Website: walmart
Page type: payment
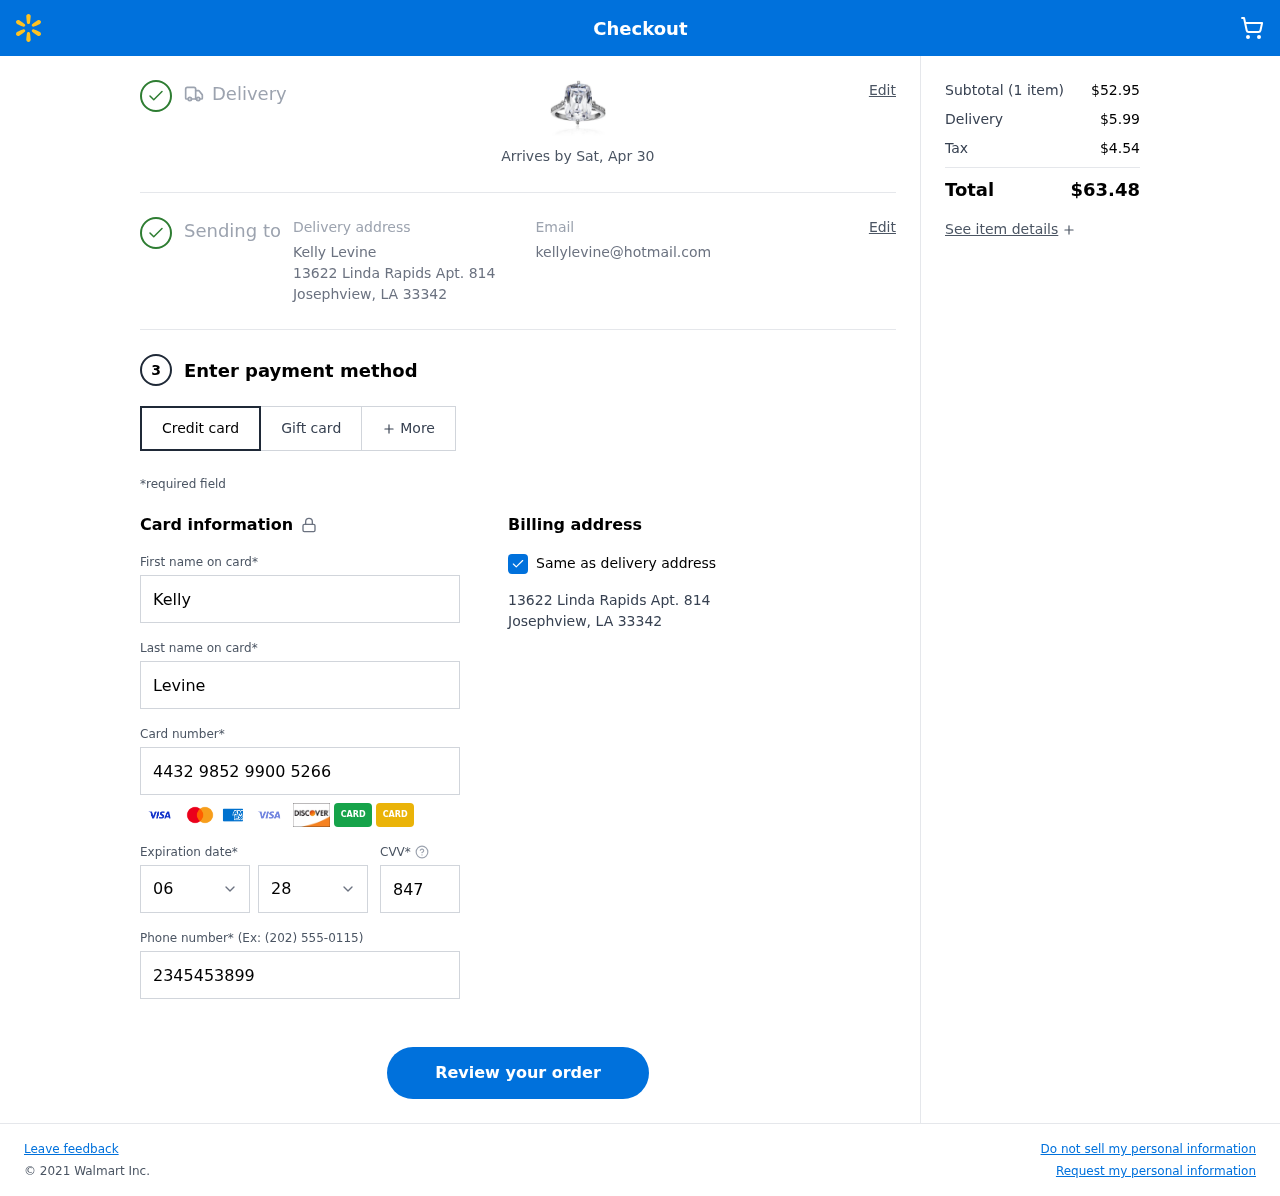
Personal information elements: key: PII_CARD_CVV
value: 847
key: PII_CARD_EXPIRY_MONTH
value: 06
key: PII_CARD_EXPIRY_YEAR
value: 28
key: PII_CARD_NUMBER
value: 4432 9852 9900 5266
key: PII_CITY
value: Josephview
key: PII_EMAIL
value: kellylevine@hotmail.com
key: PII_FIRSTNAME
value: Kelly
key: PII_FULLNAME
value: Kelly Levine
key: PII_LASTNAME
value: Levine
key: PII_PHONE
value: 2345453899
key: PII_POSTCODE
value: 33342
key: PII_STATE_ABBR
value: LA
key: PII_STREET
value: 13622 Linda Rapids Apt. 814
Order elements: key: ORDER_DELIVERY_DATE
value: Arrives by Sat, Apr 30
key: ORDER_NUM_ITEMS
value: (1 item)
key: ORDER_SUBTOTAL
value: $52.95
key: ORDER_SHIPPING_COST
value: $5.99
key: ORDER_TAX
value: $4.54
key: ORDER_TOTAL
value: $63.48